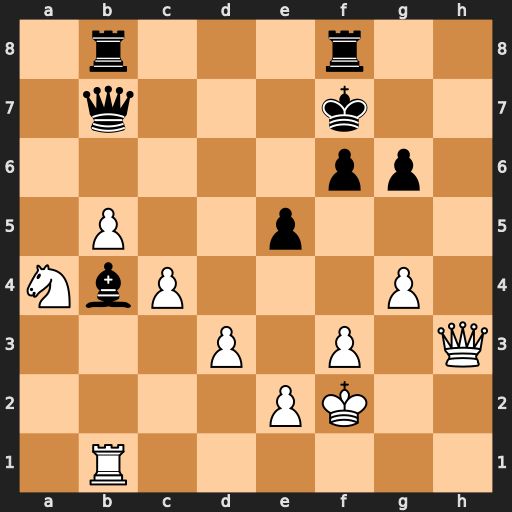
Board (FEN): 1r3r2/1q3k2/5pp1/1P2p3/NbP3P1/3P1P1Q/4PK2/1R6
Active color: w
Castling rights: -
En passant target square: -
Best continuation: Qh7+ Ke6 Qxb7 Rxb7 Rxb4